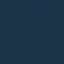
Label: SeaLake